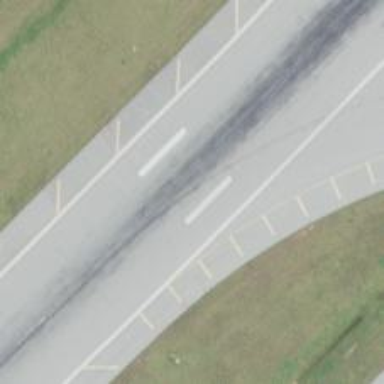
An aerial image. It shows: Image of taxiway at airport.